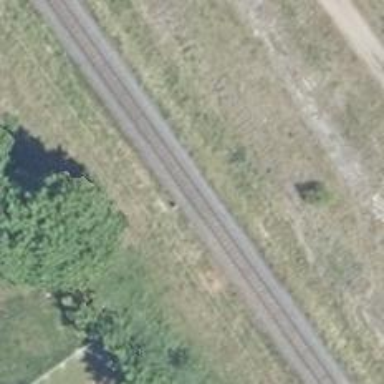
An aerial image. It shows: Solitary milestone along the railway.